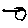
Label: hexagon